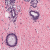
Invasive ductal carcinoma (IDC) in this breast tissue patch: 0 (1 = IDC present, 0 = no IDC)